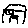
Label: house